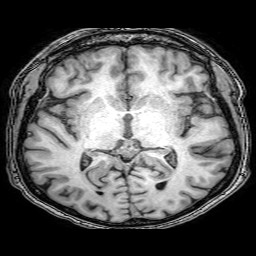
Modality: T1w
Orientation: coronal
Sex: male
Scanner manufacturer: philips
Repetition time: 0.008166 s
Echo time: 0.00374 s